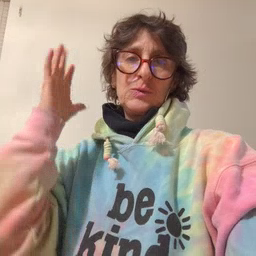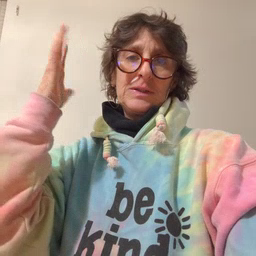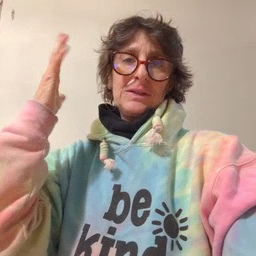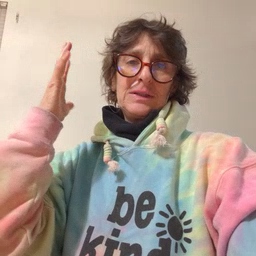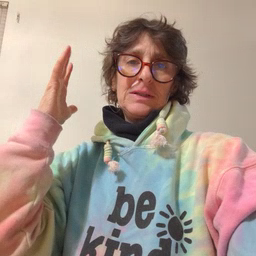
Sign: tree